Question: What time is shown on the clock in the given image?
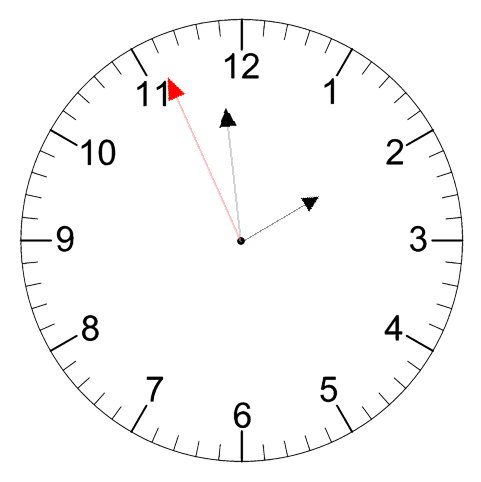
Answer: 01:58:56